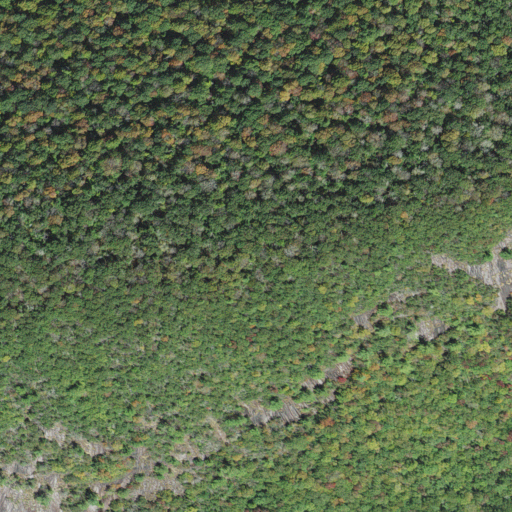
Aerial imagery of mountain in North Carolina named Shortoff Mountain containing deciduous forest, shrub, and mixed forest